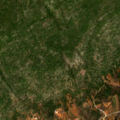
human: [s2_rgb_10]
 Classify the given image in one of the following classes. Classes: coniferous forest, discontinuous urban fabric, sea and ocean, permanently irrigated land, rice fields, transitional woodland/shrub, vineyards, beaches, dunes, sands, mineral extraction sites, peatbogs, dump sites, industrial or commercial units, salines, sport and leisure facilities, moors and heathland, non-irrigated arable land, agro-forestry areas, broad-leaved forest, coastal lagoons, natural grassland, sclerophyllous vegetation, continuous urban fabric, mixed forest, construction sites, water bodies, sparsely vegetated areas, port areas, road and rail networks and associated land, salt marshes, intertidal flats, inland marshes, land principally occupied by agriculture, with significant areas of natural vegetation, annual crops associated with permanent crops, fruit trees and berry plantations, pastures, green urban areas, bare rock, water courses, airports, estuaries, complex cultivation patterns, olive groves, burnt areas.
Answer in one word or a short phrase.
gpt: olive groves, land principally occupied by agriculture, with significant areas of natural vegetation, mixed forest, sclerophyllous vegetation, transitional woodland/shrub